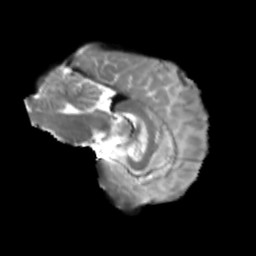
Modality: T2w
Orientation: sagittal
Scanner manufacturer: siemens
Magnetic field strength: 3 T
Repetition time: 4 s
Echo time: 0.0594 s